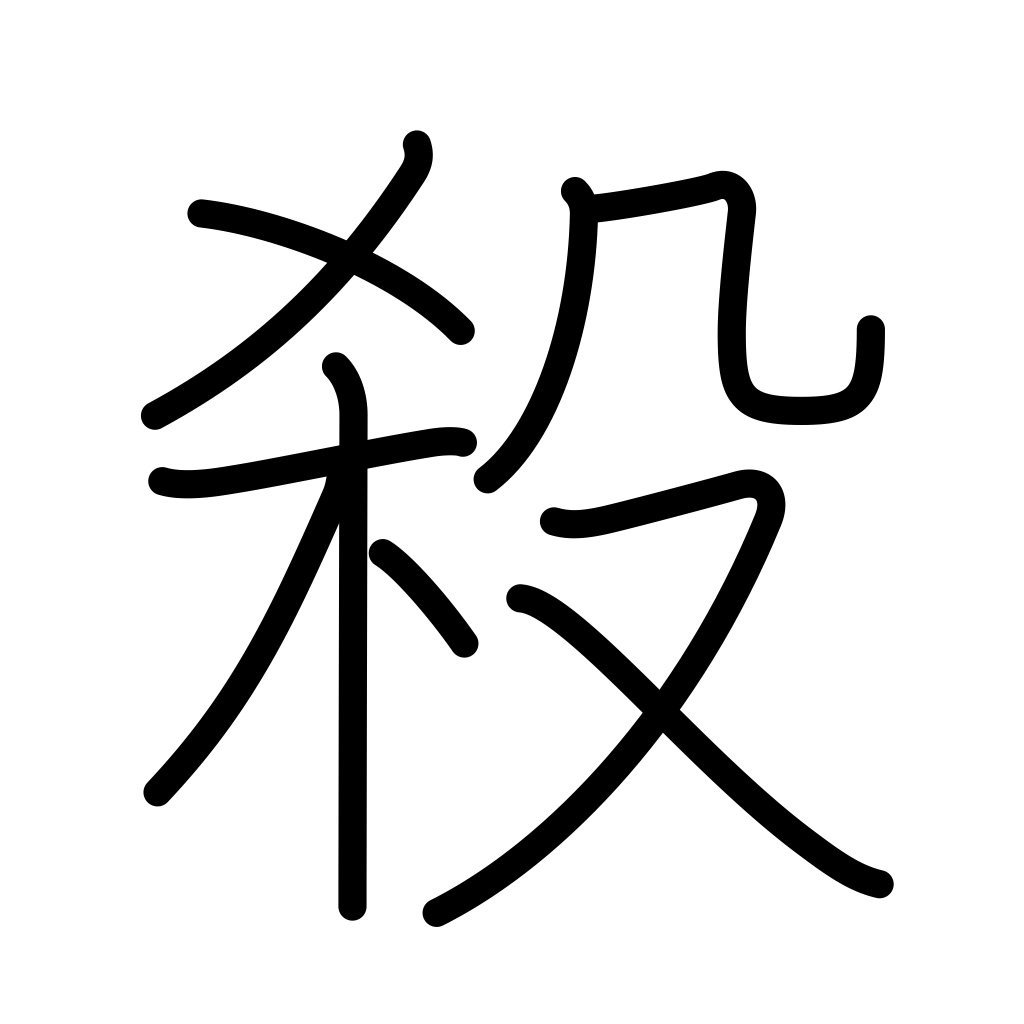
Meaning: kill, slaughter, murder, hurt